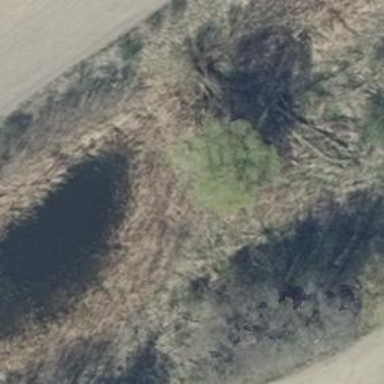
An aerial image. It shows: Patch of scrub vegetation.